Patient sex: M
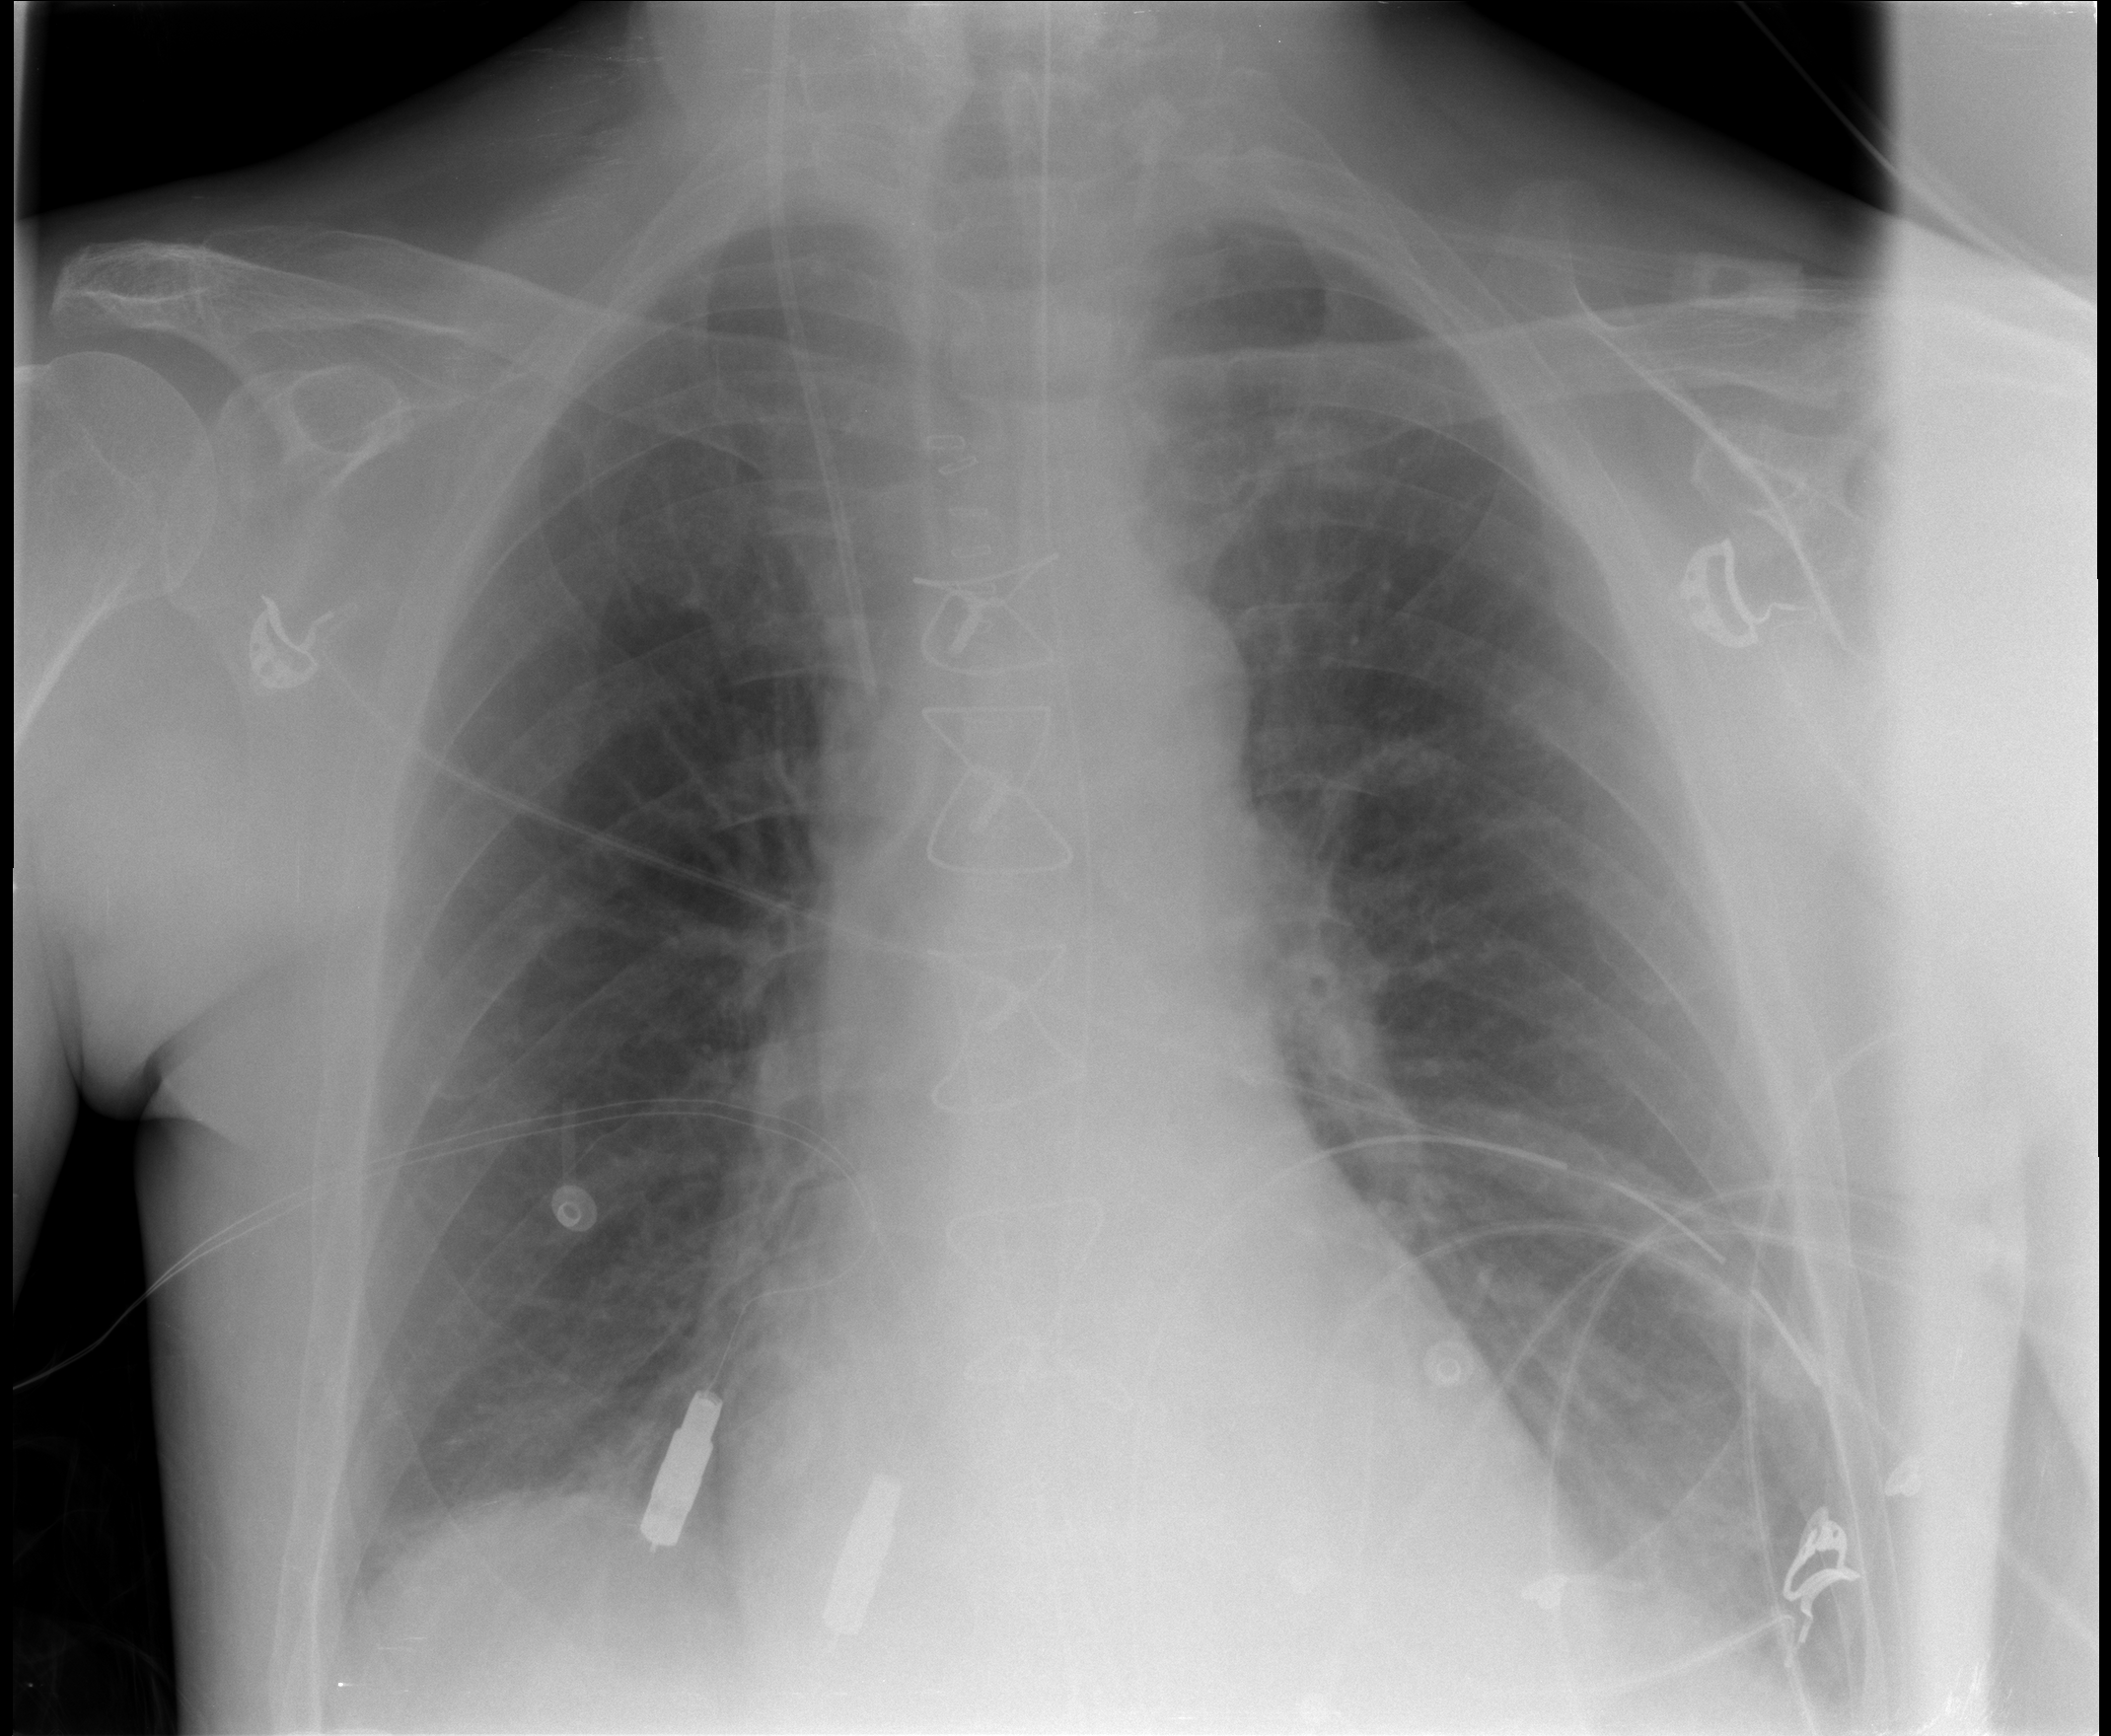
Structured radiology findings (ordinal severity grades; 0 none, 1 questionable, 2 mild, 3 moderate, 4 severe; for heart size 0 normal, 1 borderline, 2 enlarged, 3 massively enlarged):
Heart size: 0
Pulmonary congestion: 0
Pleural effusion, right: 0
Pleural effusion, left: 1
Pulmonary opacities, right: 0
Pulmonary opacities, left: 0
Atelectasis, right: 0
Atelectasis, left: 0